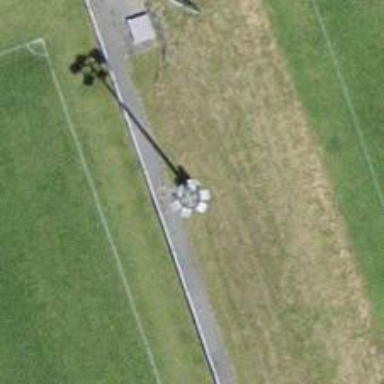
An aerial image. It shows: Mast structure.